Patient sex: M
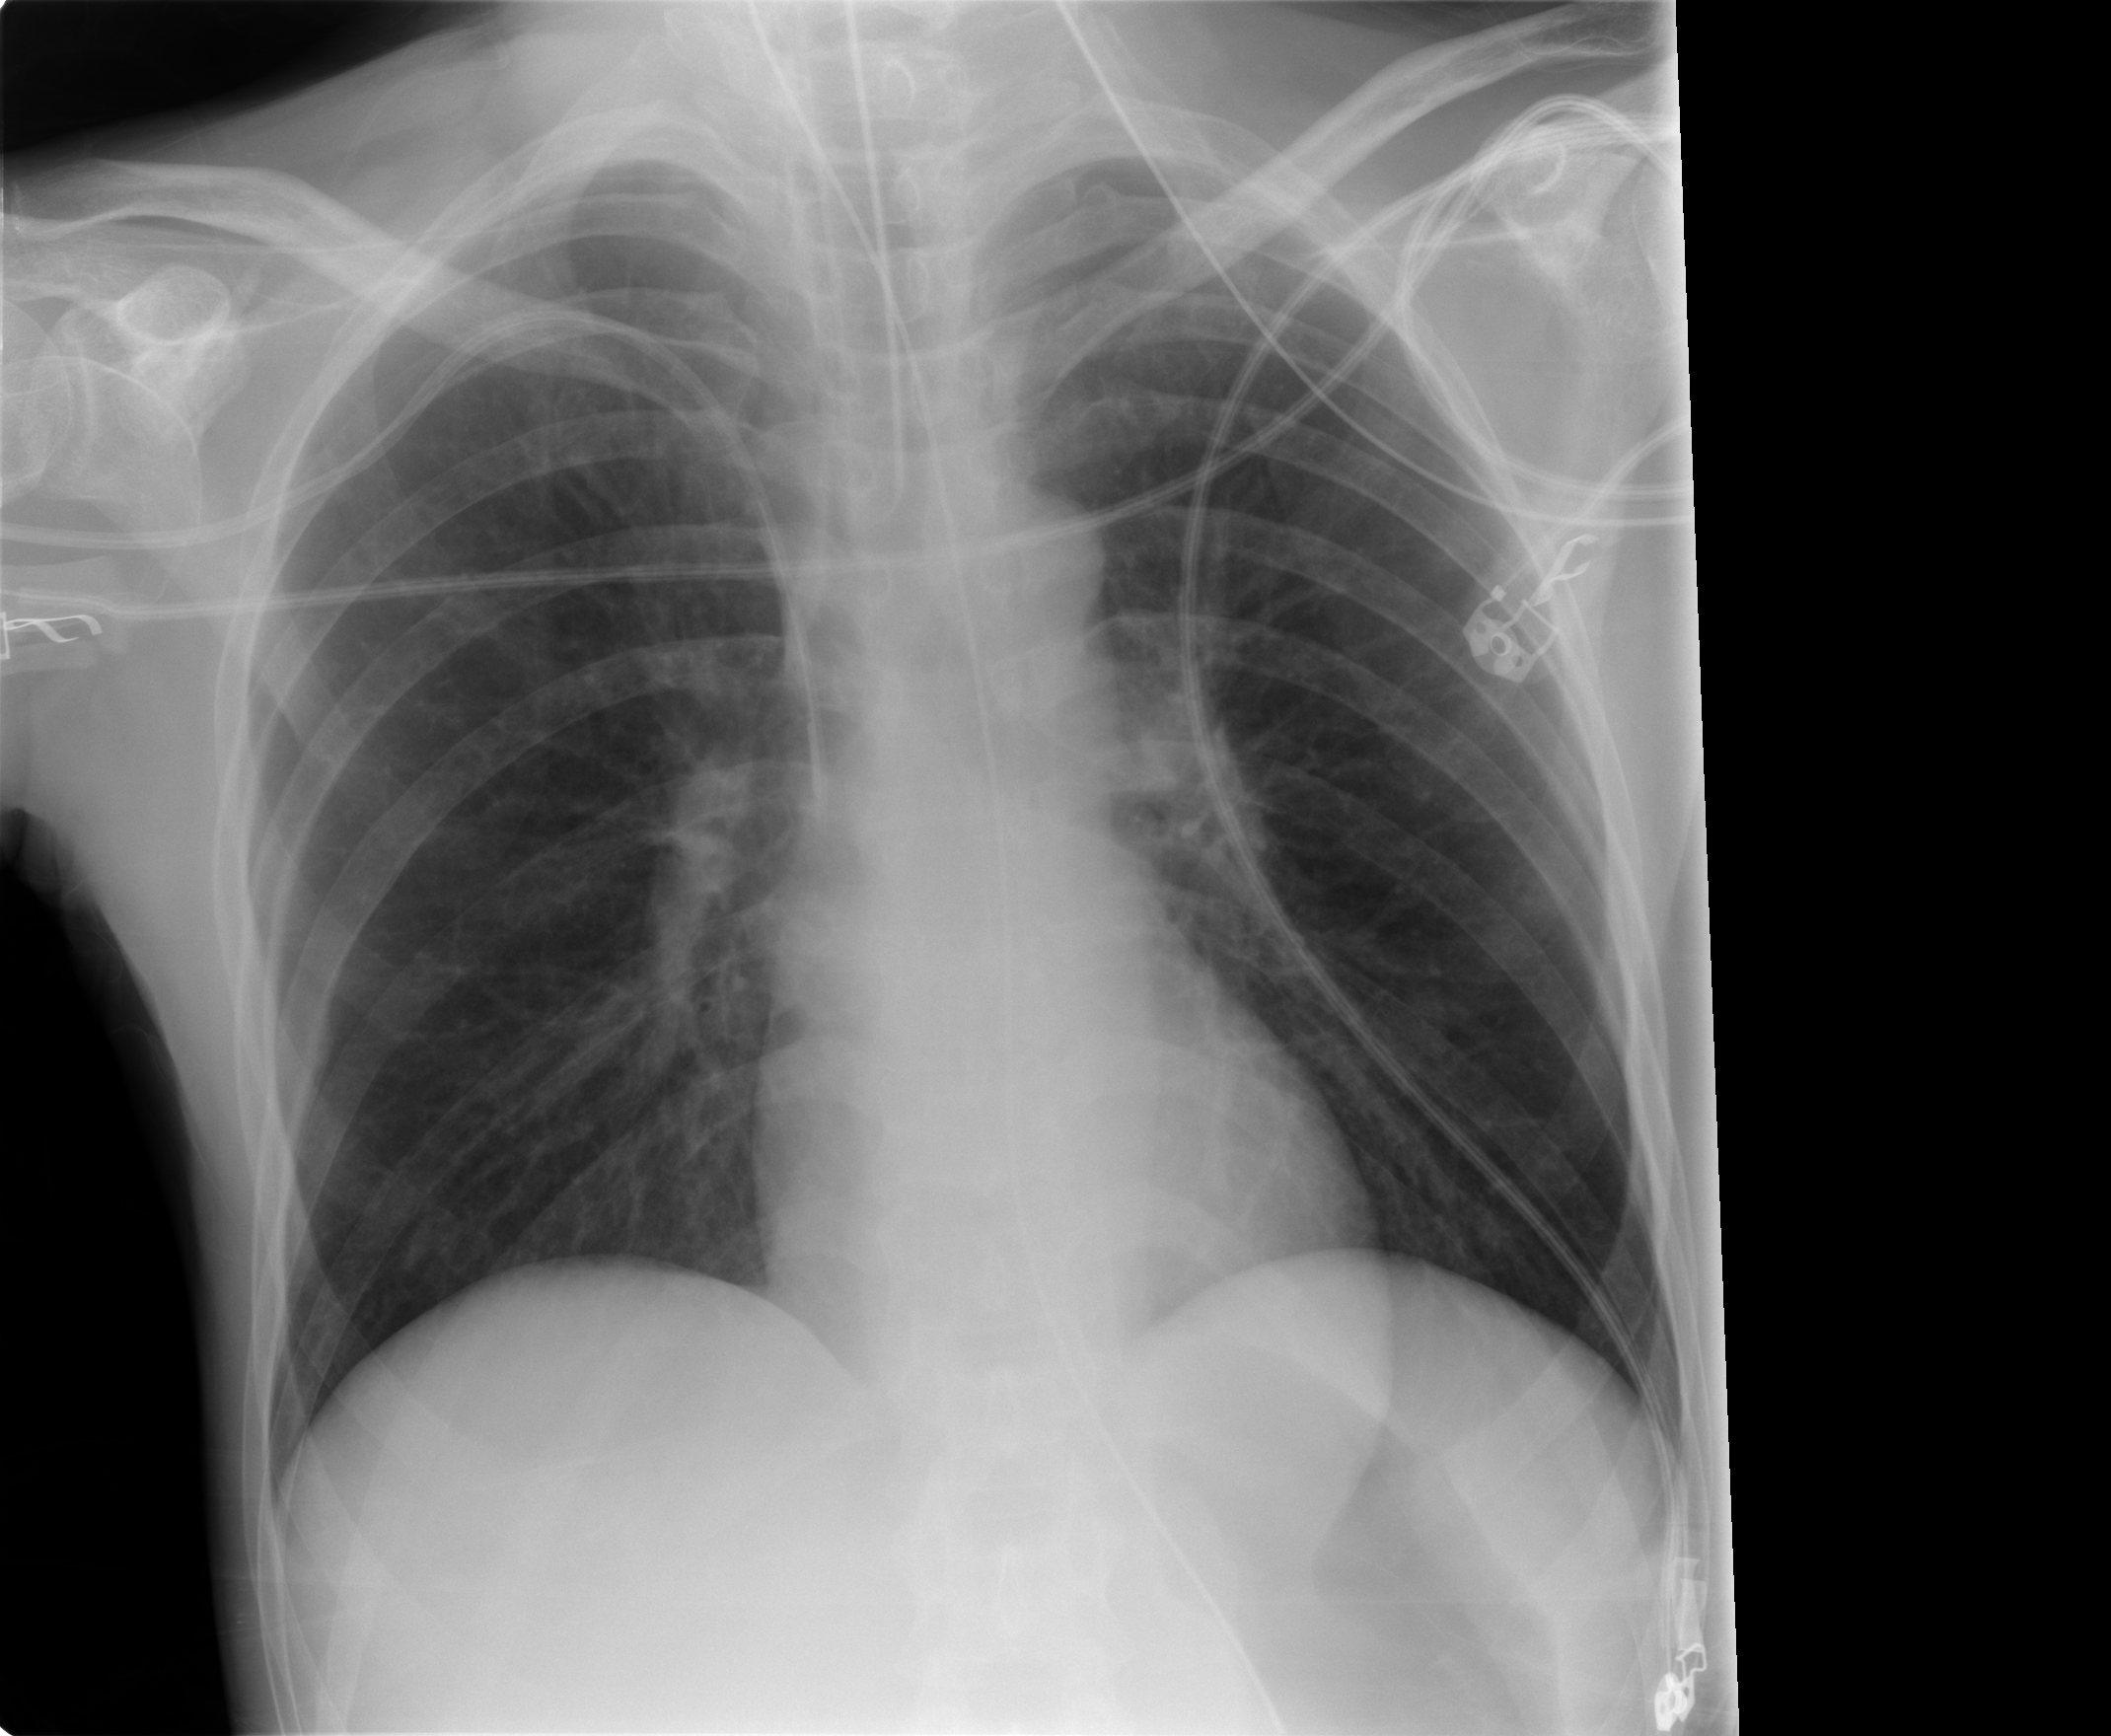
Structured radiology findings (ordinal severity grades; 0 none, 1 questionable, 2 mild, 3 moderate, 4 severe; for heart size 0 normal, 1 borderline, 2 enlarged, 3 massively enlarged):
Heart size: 0
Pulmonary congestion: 1
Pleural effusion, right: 0
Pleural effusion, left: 0
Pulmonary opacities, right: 0
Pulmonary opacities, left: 0
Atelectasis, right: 0
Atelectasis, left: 0